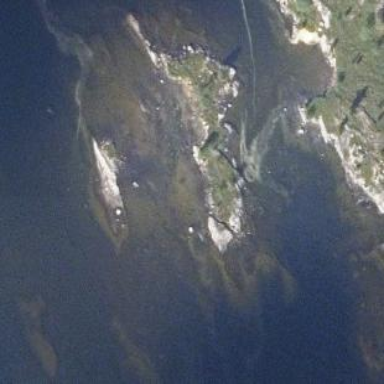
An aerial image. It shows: Islet.